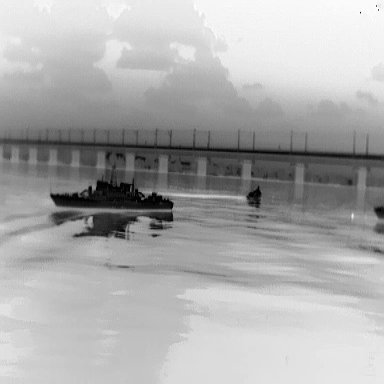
There are two objects shown in the infrared image, including a warship, and a canoe.